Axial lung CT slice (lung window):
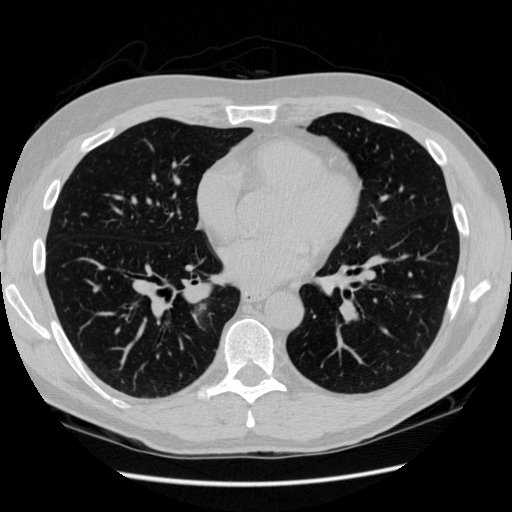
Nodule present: no